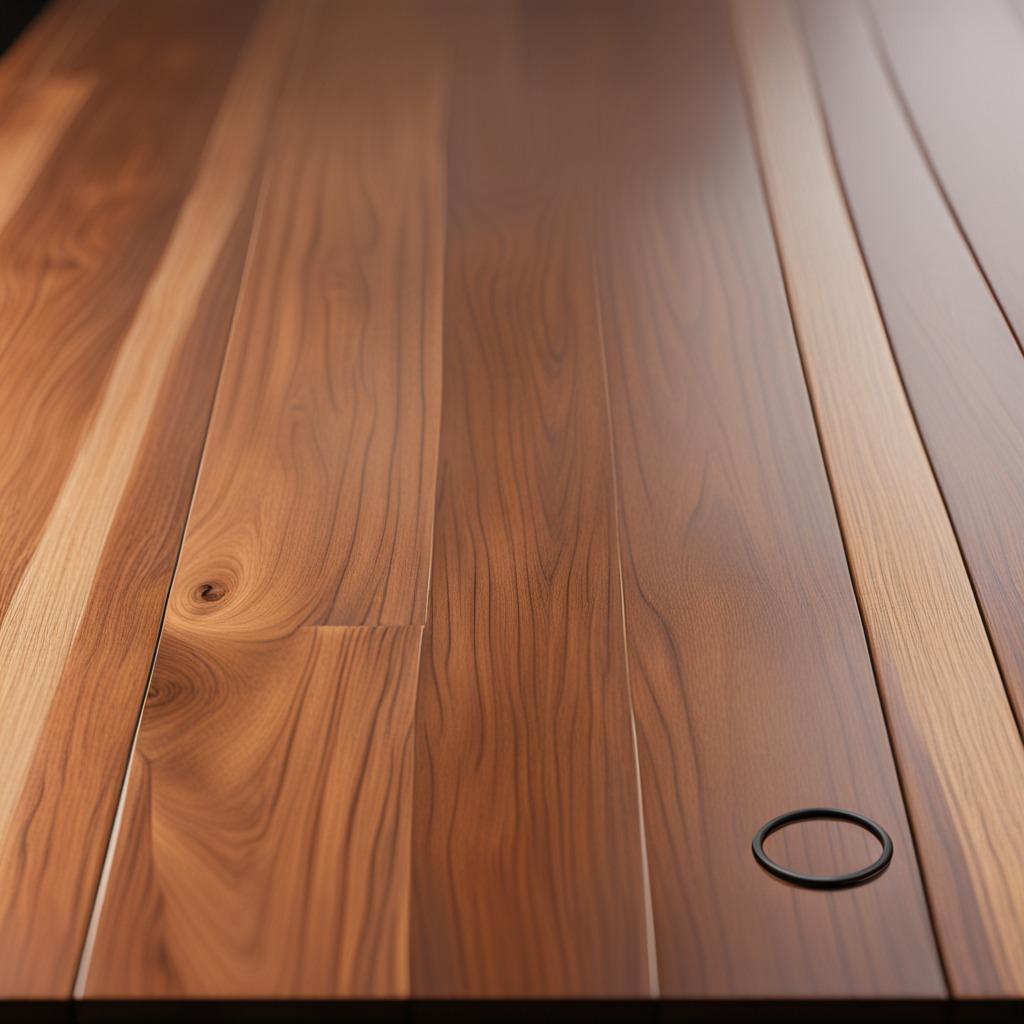
A rubber O-ring is lying on the wooden table in a carpentry studio.